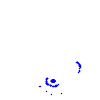
Particle: electron